Interaction volume radius: 5 \u00c5
Interaction volume height: 30 \u00c5
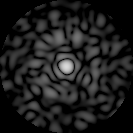
Disorder parameter: 0.7939